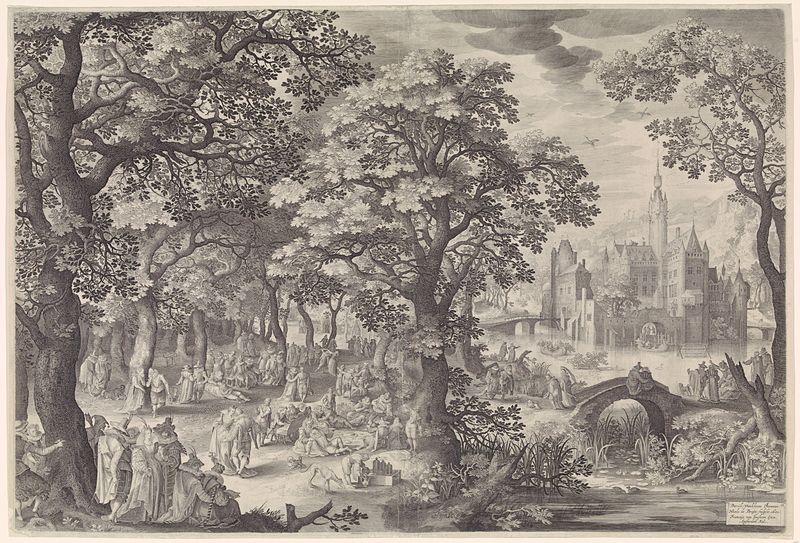
Titel: Feest in een bos
Künstler: Nicolaes de Bruyn
Standort: Amsterdam
Institution: Rijksmuseum
Schlagwörter: bäume, teich, schloss, brücke, schwarzweiss